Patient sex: F
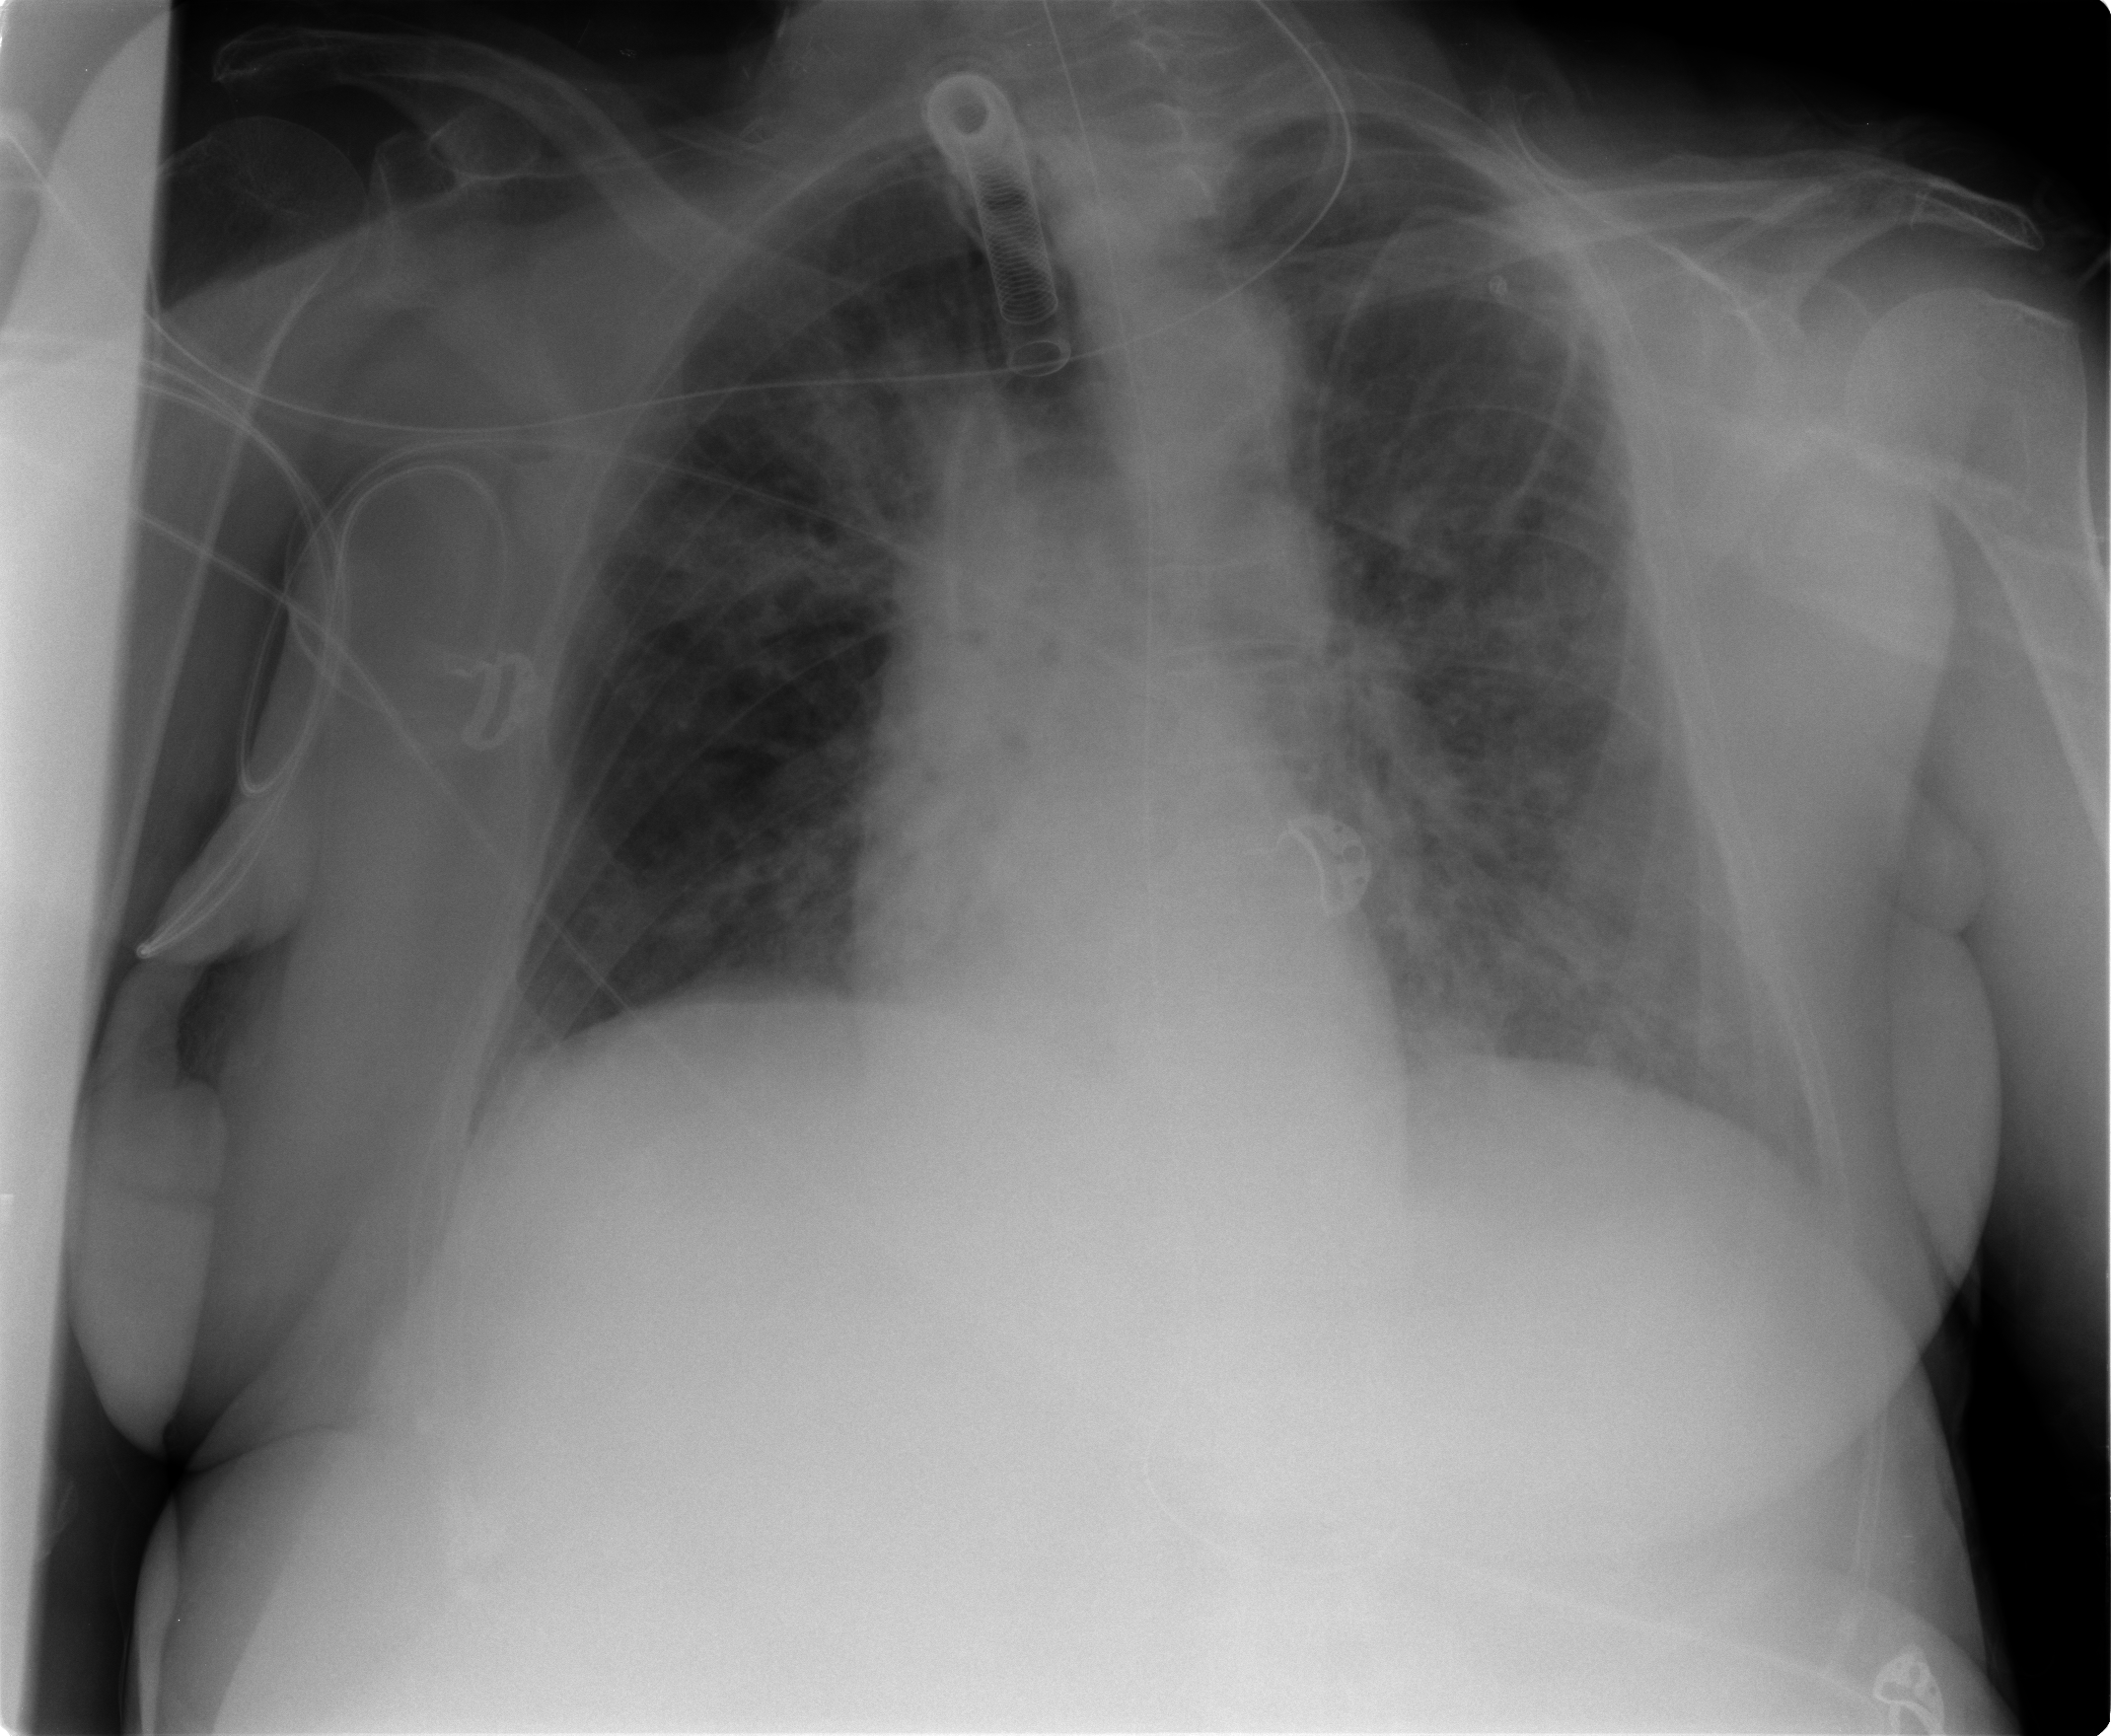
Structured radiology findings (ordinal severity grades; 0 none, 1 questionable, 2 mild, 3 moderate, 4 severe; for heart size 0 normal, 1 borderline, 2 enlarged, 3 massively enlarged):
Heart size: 0
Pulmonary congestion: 2
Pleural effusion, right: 2
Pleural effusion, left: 2
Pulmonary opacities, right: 2
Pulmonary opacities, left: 2
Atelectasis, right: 2
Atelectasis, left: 2